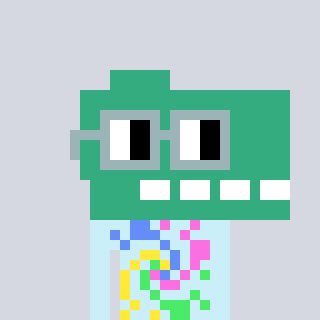
a pixel art character with square dark gray glasses, a dino-shaped head and a cold-colored body on a cool background